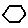
Label: hexagon